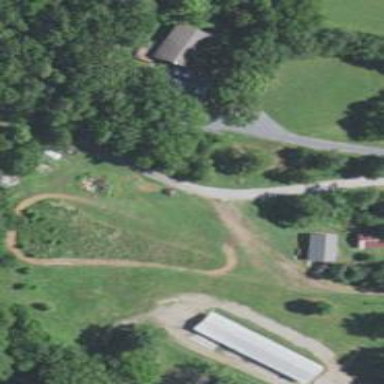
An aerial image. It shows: Driveway.